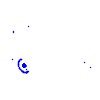
Particle: electron